Question: I don't get why is that the "dbo" in this query
'''
var searchUser = from user in dbo.Accounts
where user.accnt_user == txtUser.Text &&
user.accnt_pass == txtPassword.Text
select user;
'''
Shows this error
"The name 'dbo' does not exist in the current context"
but when I remove the word "dbo" it shows me this error
The Name Accounts does not exist in the current context.
Here's my Table
and inside my DataClasssesContext I have this
'''
[global::System.Data.Linq.Mapping.TableAttribute(Name="dbo.Accounts")]
public partial class Account : INotifyPropertyChanging, INotifyPropertyChanged
{
private static PropertyChangingEventArgs emptyChangingEventArgs = new PropertyChangingEventArgs(String.Empty);
private int _accnt_ID;
private string _accnt_User;
private string _accnt_Pass;
private string _accnt_Position;
#region Extensibility Method Definitions
partial void OnLoaded();
partial void OnValidate(System.Data.Linq.ChangeAction action);
partial void OnCreated();
partial void Onaccnt_IDChanging(int value);
partial void Onaccnt_IDChanged();
partial void Onaccnt_UserChanging(string value);
partial void Onaccnt_UserChanged();
partial void Onaccnt_PassChanging(string value);
partial void Onaccnt_PassChanged();
partial void Onaccnt_PositionChanging(string value);
partial void Onaccnt_PositionChanged();
#endregion
public Account()
{
OnCreated();
}
[global::System.Data.Linq.Mapping.ColumnAttribute(Storage="_accnt_ID", AutoSync=AutoSync.OnInsert, DbType="Int NOT NULL IDENTITY", IsPrimaryKey=true, IsDbGenerated=true)]
public int accnt_ID
{
get
{
return this._accnt_ID;
}
set
{
if ((this._accnt_ID != value))
{
this.Onaccnt_IDChanging(value);
this.SendPropertyChanging();
this._accnt_ID = value;
this.SendPropertyChanged("accnt_ID");
this.Onaccnt_IDChanged();
}
}
}
'''
I did not post all of my code in the datacontext because it is long.
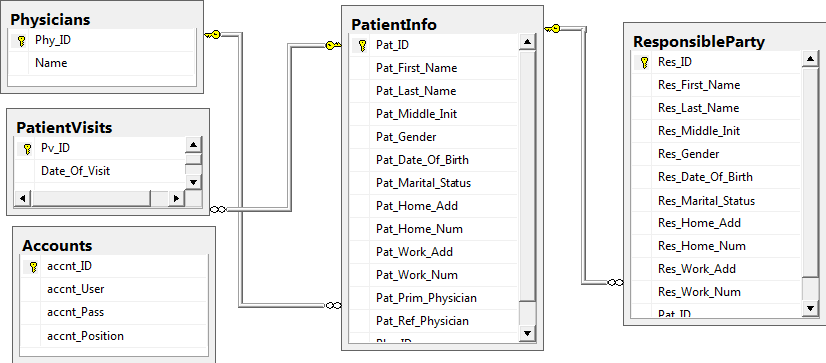
Answer: That error is telling you precisely what you need to know, that the name 'dbo' does not exist. There is no variable, field, or static class that exists that is accessible at that line of code, and therefore the compiler is telling you that the name does not exist in the present context.
For example, given this class and method definition
'''
class Foo
{
public void Frob()
{
Console.WriteLine(bar); // bar does not exist!
}
}
'''
'bar' refers to neither a local variable or class field, and will result in the same error you observed.
Regarding your specific code, your comment to the question indicates you have an instance of a 'DataClasses1DataContext' class. This is more than likely what you need to use in your query.
'''
using (var myDbContext = new DataClasses1DataContext())
{
var query = from user in myDbContext.Accounts
where user.Blah == whatever
select user;
// use query results
}
'''